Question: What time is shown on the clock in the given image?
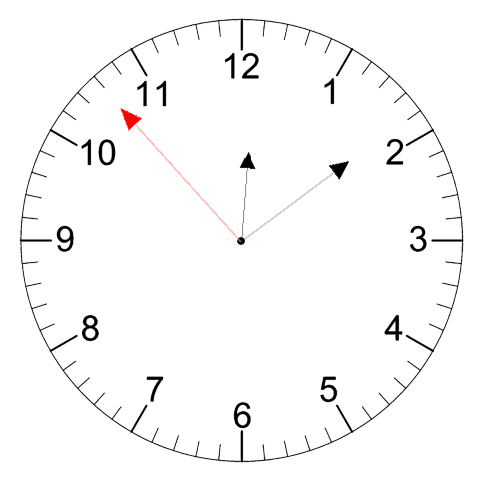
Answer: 12:08:53